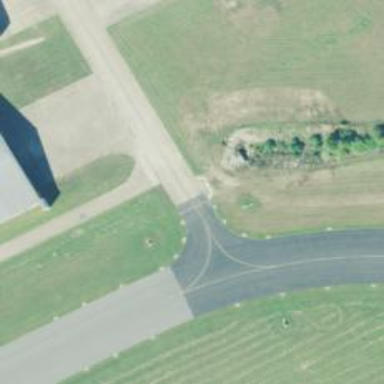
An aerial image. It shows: View of taxiway at the airport.